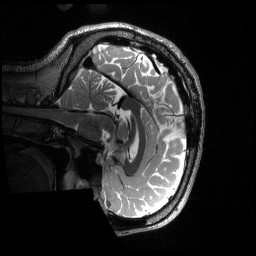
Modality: T2w
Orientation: sagittal
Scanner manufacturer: siemens
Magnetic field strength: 3 T
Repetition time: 3.2 s
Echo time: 0.563 s